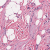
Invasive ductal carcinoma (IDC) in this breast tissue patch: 1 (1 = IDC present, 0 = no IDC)